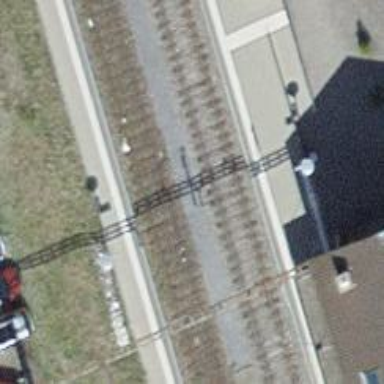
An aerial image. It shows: Public transport stop position along the railway.